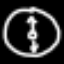
Label: clock